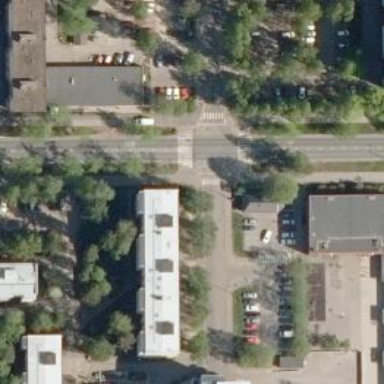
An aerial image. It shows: Uncontrolled road crossing with pedestrian island.